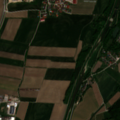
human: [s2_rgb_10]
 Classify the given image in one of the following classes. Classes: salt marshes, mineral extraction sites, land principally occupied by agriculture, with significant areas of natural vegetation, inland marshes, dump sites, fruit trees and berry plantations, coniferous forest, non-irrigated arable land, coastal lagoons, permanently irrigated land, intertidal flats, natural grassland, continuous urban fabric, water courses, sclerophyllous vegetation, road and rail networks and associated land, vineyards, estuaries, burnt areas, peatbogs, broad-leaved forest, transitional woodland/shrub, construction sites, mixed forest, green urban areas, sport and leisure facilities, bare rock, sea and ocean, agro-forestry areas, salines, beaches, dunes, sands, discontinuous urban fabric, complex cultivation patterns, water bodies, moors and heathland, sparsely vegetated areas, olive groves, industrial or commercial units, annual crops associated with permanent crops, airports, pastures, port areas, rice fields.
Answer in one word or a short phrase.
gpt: discontinuous urban fabric, non-irrigated arable land, land principally occupied by agriculture, with significant areas of natural vegetation, broad-leaved forest, mixed forest